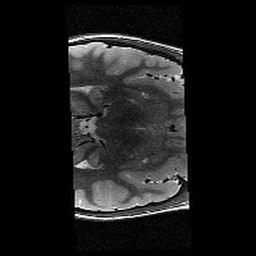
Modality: T2w
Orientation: axial
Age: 11
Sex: female
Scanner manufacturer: siemens
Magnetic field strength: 3 T
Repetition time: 9.23 s
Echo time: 0.067 s